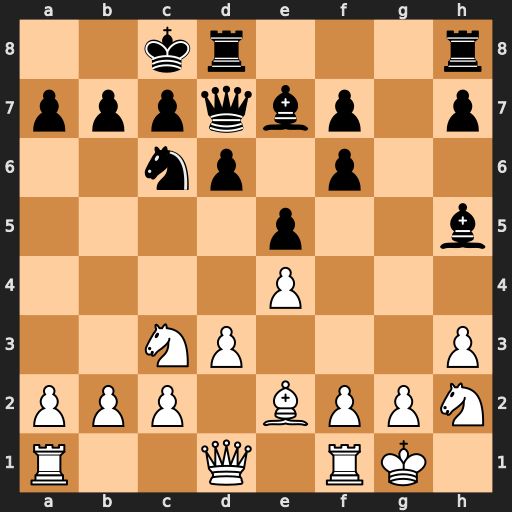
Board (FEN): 2kr3r/pppqbp1p/2np1p2/4p2b/4P3/2NP3P/PPP1BPPN/R2Q1RK1
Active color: w
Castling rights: -
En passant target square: -
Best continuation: Bxh5